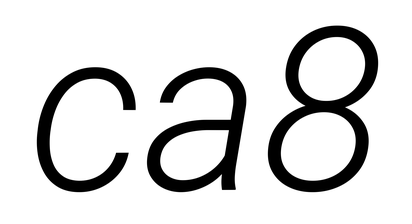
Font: Roboto-Italic_Light_Italic